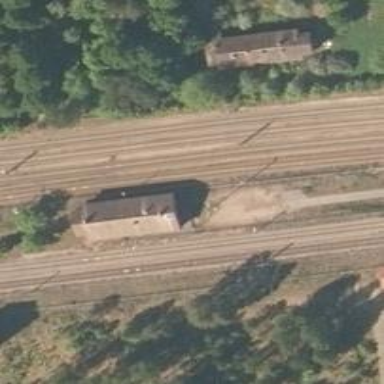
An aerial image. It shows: Railway track with continuous electrified contact line.